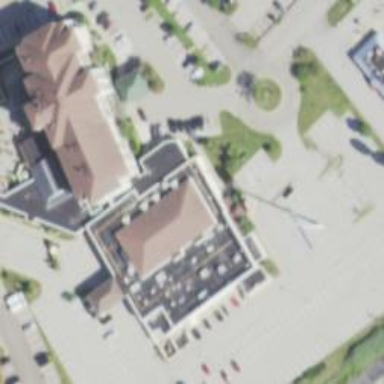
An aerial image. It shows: Conference centre.